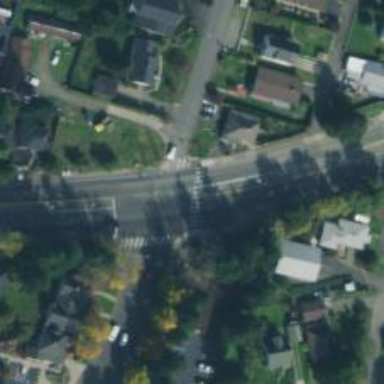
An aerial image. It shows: Secondary road.